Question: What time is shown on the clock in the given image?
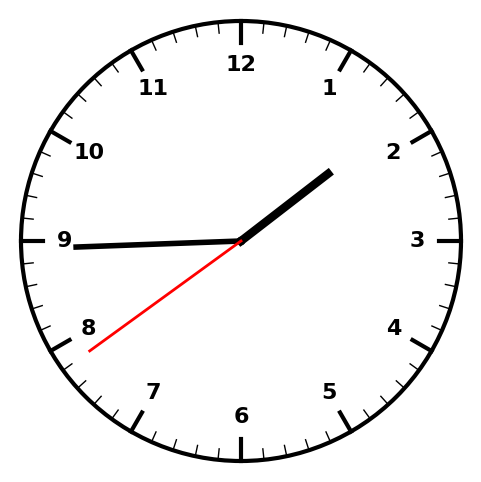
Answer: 01:44:39